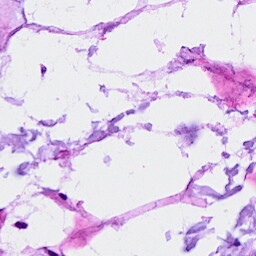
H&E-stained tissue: Breast